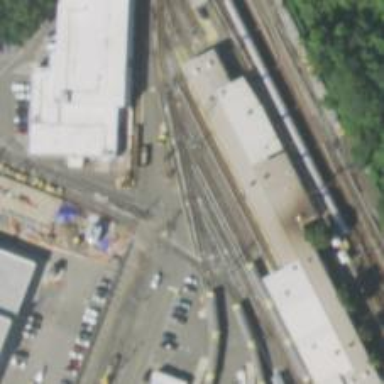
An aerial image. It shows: Electrified rail in service yard.